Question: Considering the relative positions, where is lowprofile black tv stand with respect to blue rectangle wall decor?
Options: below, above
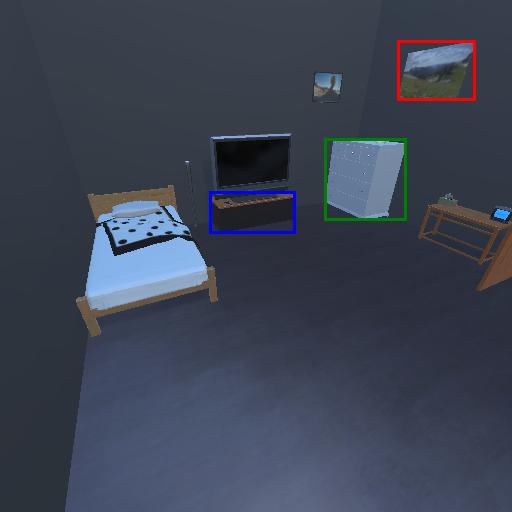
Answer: below